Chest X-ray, PA view. Patient: 61 years old, sex M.
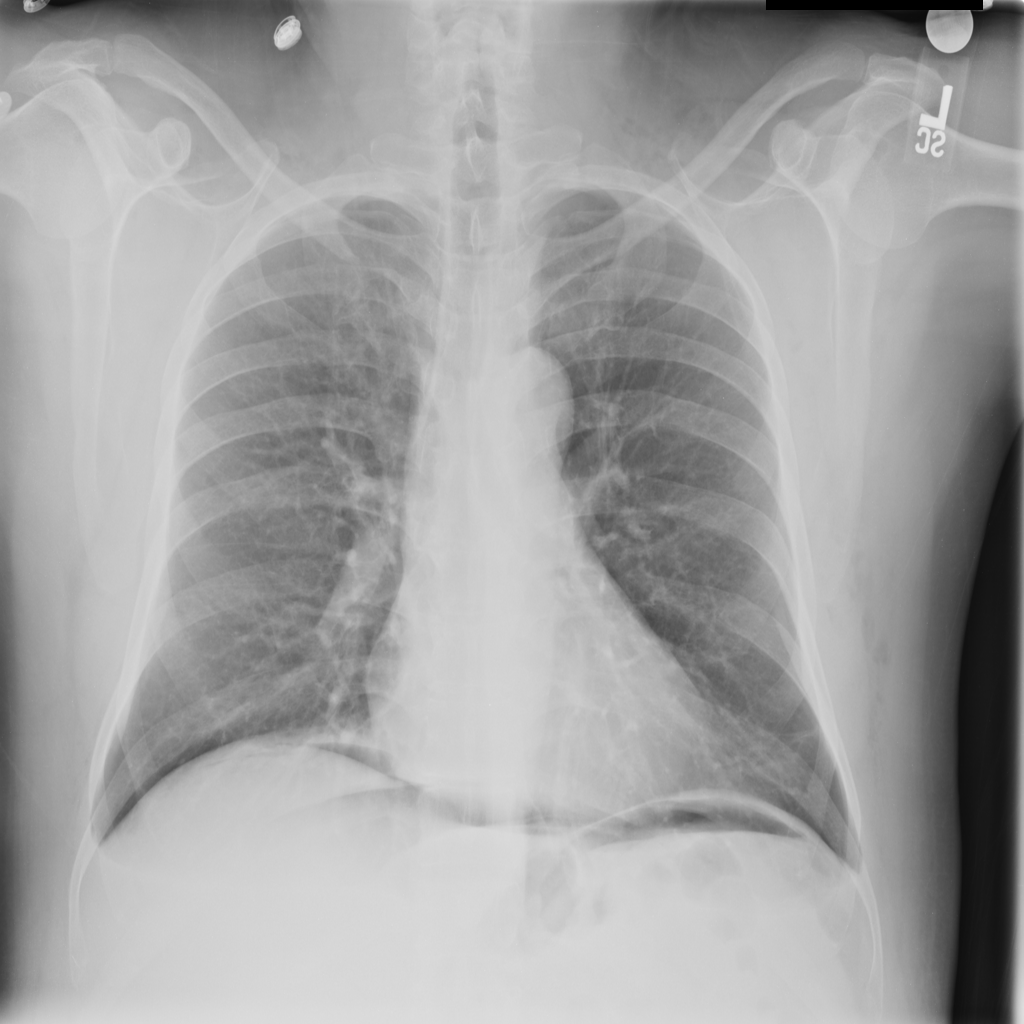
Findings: Effusion